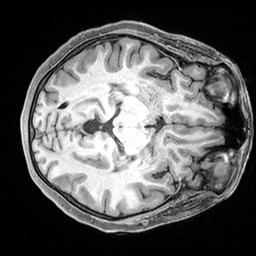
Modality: T1w
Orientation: axial
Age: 58
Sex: female
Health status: healthy
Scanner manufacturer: siemens
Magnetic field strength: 3 T
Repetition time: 2.4 s
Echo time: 0.00217 s